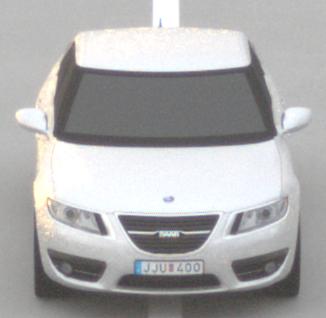
Make: Saab
Model: 5-Sep
Detailed model: 9-5 1.6T
Model produced from: 2010/06
Model produced until: 2011/12
Doors: 4
Color: white
Road condition: dry road
Daytime: sunrise or sunset
Contrast: low contrast